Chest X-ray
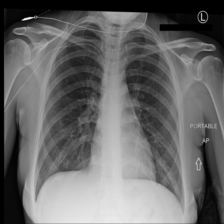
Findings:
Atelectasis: negative
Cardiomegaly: negative
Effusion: negative
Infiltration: positive
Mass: negative
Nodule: negative
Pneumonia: negative
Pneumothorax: negative
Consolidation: negative
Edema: negative
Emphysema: negative
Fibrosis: negative
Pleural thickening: negative
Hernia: negative